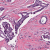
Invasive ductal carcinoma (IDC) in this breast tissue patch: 1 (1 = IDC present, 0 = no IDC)